Interaction volume radius: 5 \u00c5
Interaction volume height: 50 \u00c5
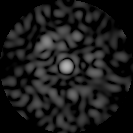
Disorder parameter: 0.8407